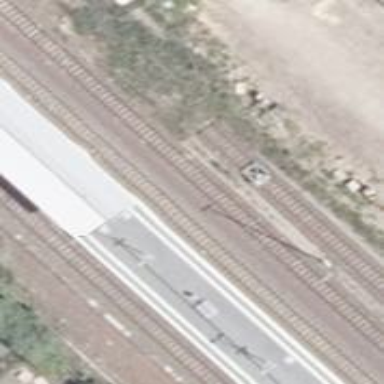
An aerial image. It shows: Close-up of railway platform edge.